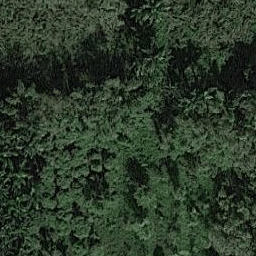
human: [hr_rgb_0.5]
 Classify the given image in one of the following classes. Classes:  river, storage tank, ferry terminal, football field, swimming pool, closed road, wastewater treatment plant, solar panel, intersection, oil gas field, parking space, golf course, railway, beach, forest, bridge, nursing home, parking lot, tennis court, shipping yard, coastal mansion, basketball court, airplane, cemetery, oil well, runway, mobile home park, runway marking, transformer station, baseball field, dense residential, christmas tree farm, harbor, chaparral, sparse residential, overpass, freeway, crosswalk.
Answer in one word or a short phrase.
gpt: forest